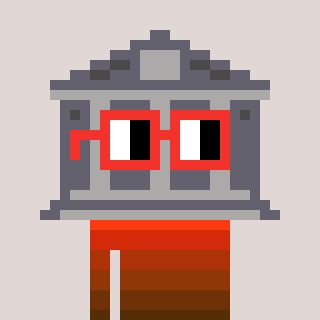
a pixel art character with square red glasses, a bank-shaped head and a slimegreen-colored body on a warm background